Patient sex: M
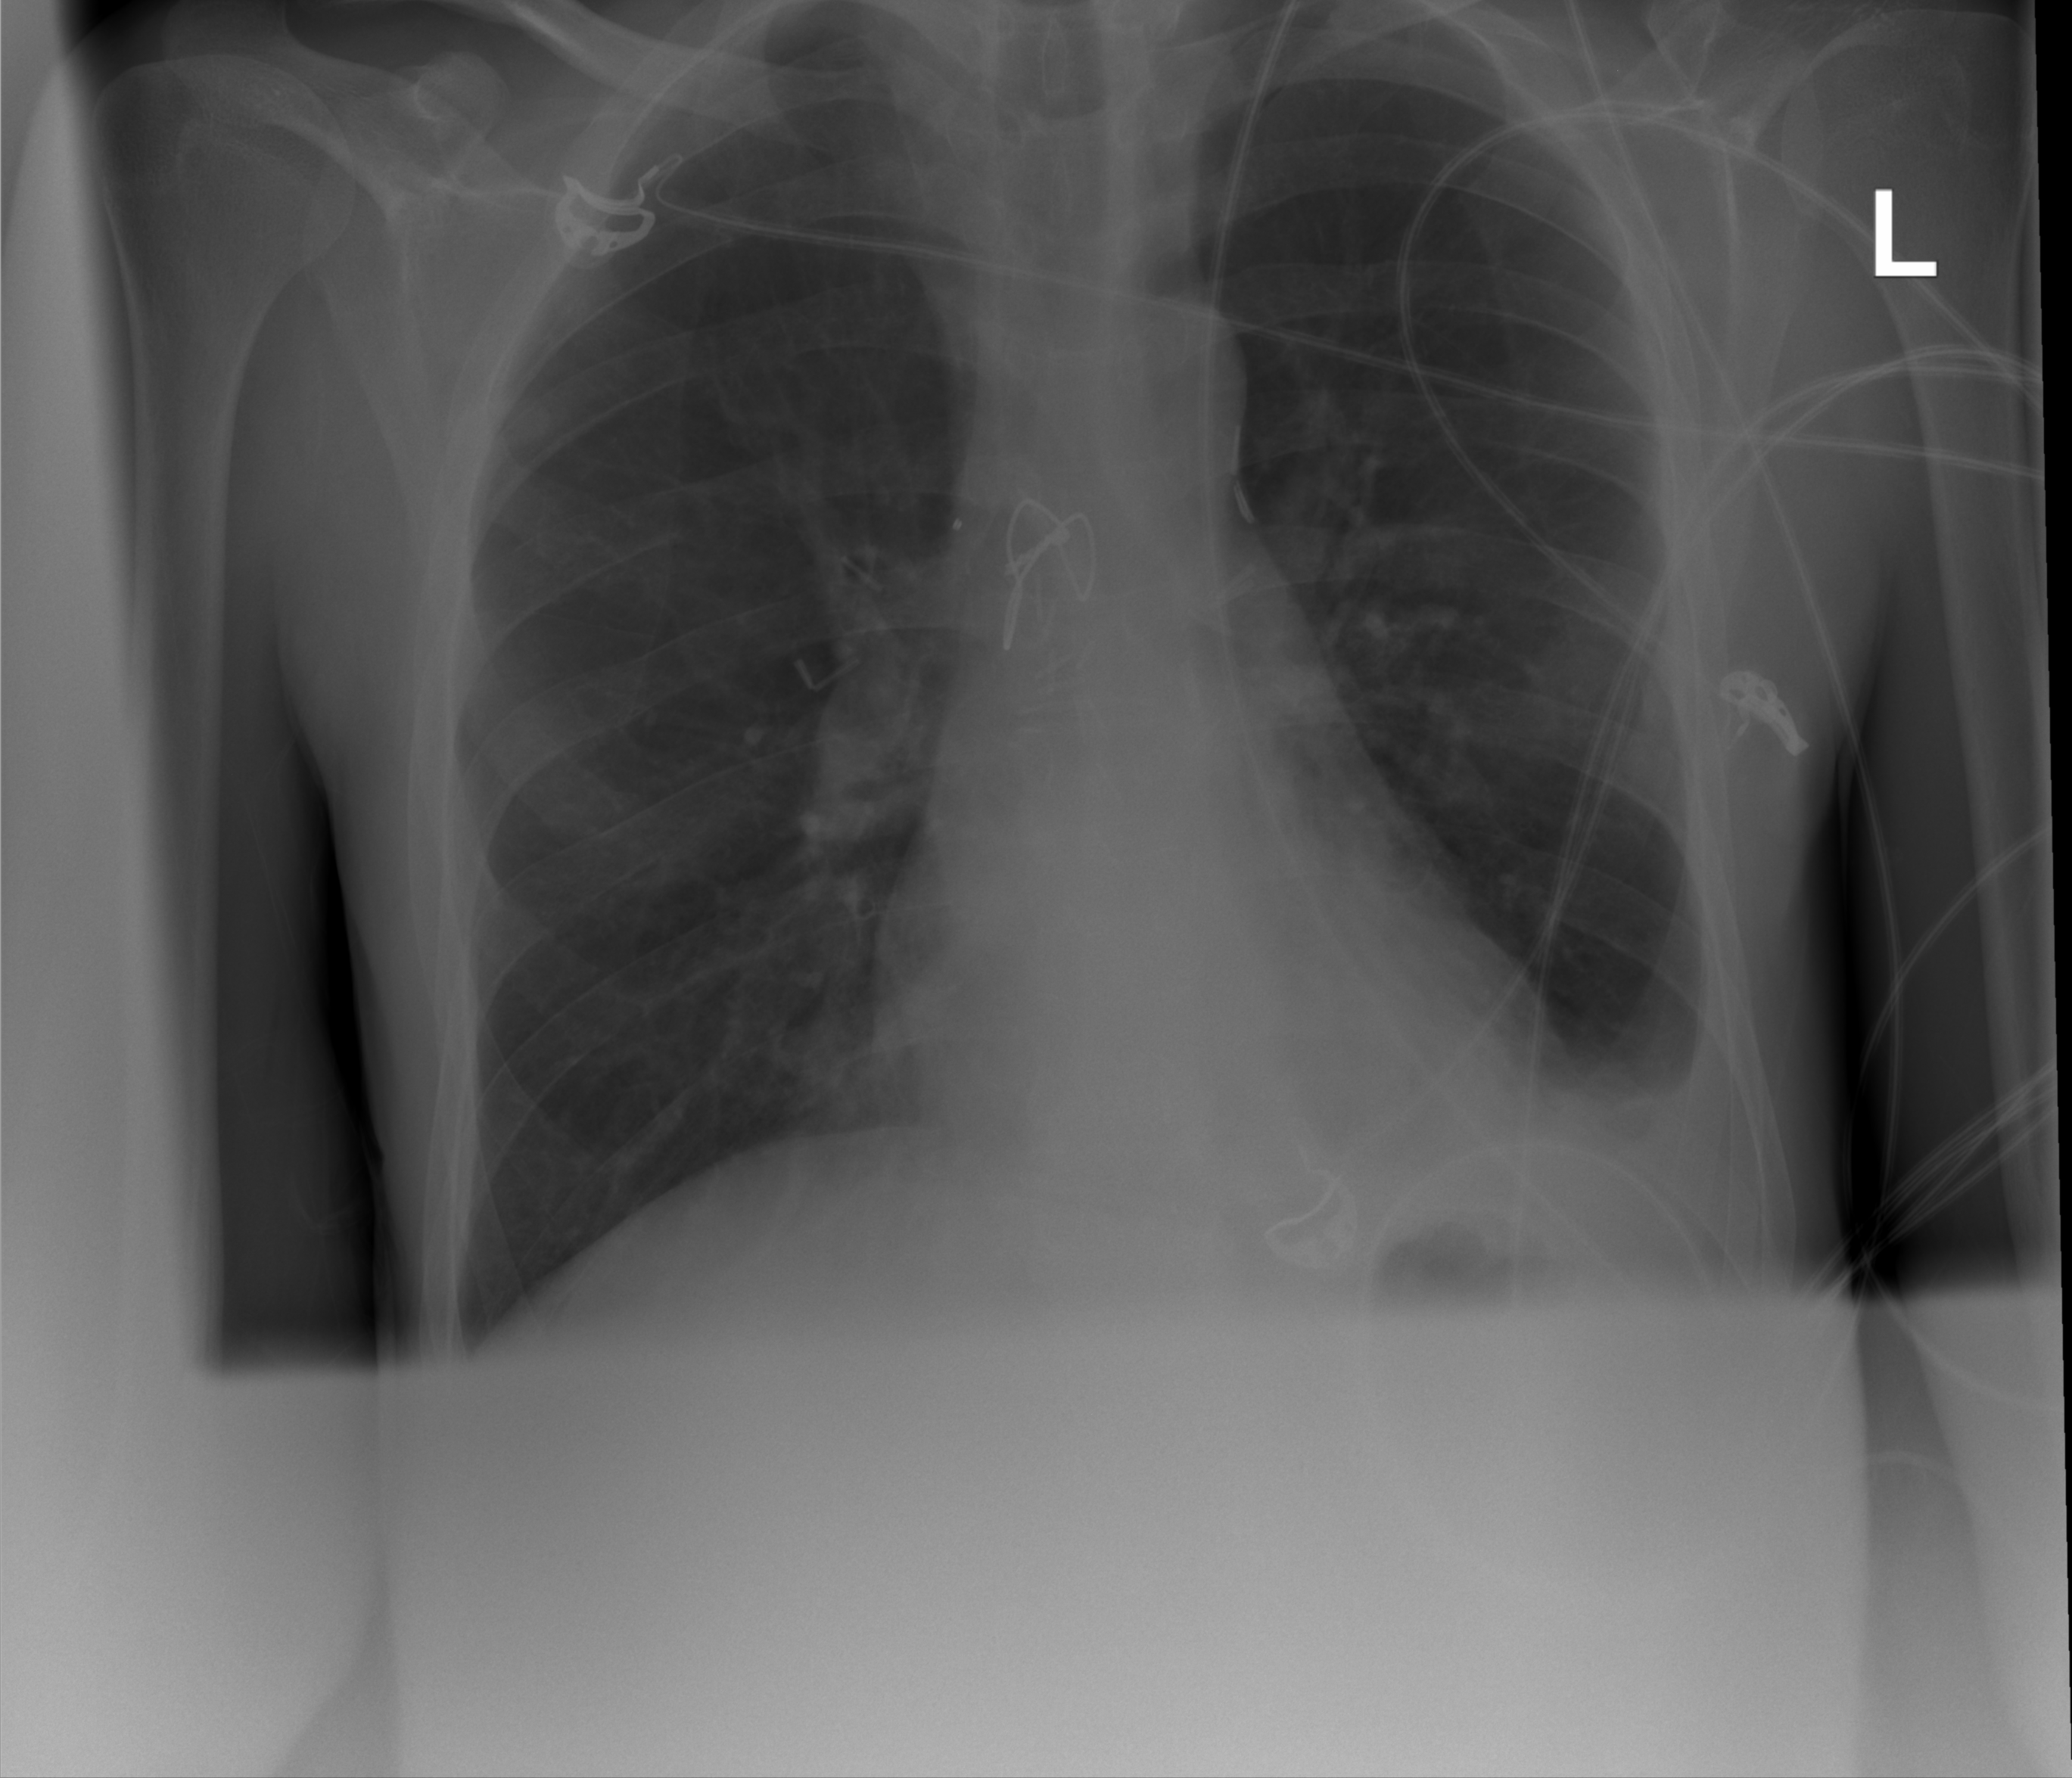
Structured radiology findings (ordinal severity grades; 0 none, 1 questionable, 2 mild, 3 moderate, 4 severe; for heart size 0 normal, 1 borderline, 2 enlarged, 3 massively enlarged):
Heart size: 0
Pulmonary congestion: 0
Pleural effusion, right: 0
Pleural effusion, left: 2
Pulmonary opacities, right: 0
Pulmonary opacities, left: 0
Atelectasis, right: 0
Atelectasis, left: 2